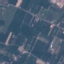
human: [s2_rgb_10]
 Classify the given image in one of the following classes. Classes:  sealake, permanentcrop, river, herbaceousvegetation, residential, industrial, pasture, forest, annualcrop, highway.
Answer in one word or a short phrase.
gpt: PermanentCrop